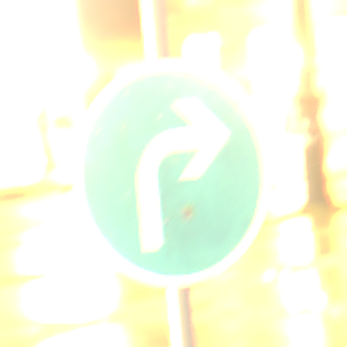
Verkehrszeichen: VorgeschriebeneFahrtrichtungRechts
Umgebung: Outdoor, Urban
Tageszeit: Night
Wetter: Overcast
Licht: Artificial
Jahreszeit: NotSpecified
Kontrast: MediumContrast